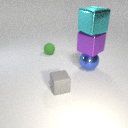
large cyan metal cube above large blue metal sphere